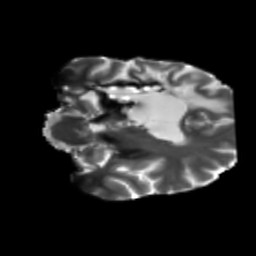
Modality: T2w
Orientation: coronal
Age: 31
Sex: female
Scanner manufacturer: siemens
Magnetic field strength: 3 T
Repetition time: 5.25 s
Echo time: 0.08 s